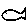
Label: fish